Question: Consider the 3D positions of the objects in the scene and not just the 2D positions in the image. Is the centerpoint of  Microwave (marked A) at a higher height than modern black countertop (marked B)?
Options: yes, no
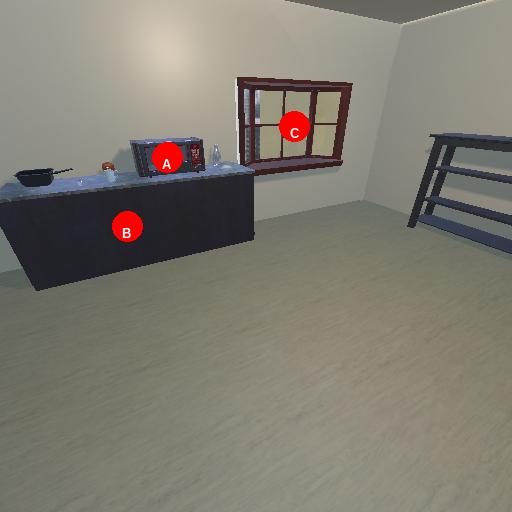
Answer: yes